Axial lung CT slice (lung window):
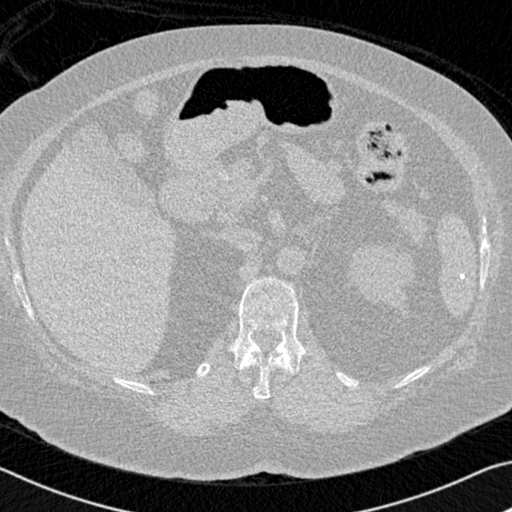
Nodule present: no